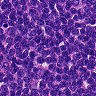
Metastatic tissue present: no